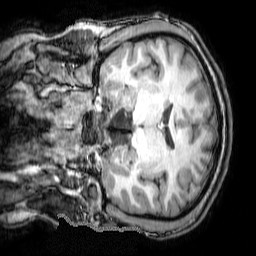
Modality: T1w
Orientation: sagittal
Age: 23
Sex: male
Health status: ill
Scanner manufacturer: philips
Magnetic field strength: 3 T
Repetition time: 8.255 s
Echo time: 3.783 s